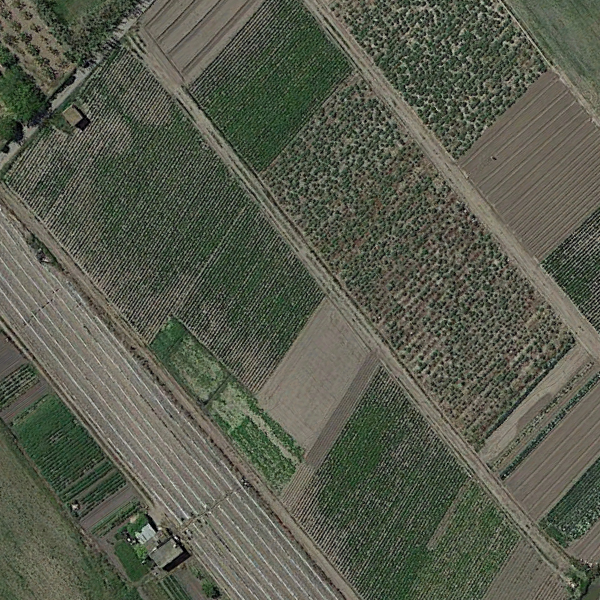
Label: Farmland